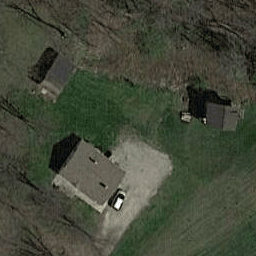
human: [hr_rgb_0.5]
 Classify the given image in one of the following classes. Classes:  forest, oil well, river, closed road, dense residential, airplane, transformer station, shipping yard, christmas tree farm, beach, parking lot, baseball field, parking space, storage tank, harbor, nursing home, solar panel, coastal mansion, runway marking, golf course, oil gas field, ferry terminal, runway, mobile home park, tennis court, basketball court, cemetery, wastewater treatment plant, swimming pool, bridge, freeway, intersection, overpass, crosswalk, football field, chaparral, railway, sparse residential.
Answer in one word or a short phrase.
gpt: sparse residential